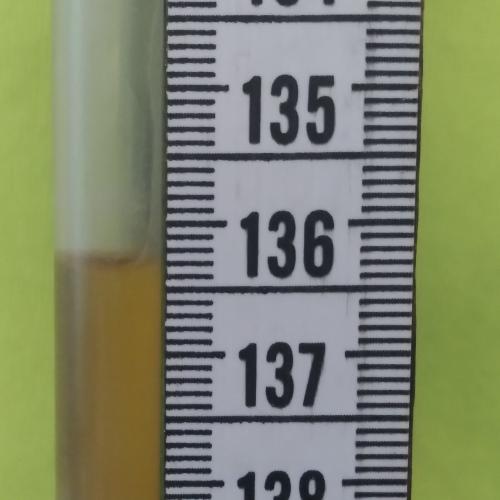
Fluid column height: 136.3 cm